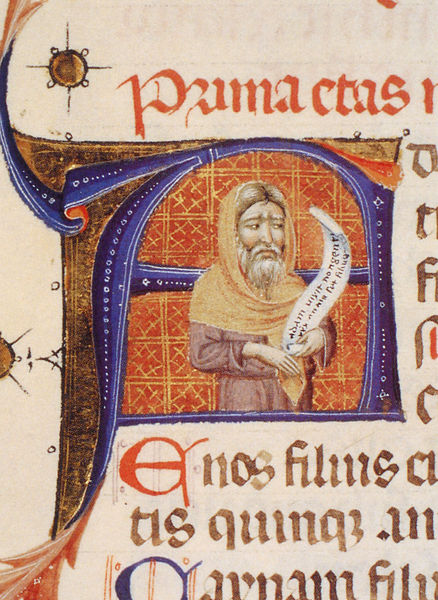
Titel: Llibre Verd de Barcelona
Institution: Barcelona, Arxiu Històric de la Ciutat de Barcelona
Schlagwörter: blau, feder, hand, mann, umhang, weiß, gelb, ausschnitt, braun, haar, mund, nase, orange, stirn, blick, rot, tuch, hochformat, malerei, ornament, alt, bart, augen, bibel, hände, sonne, gold, haare, mantel, augenbrauen, kinn, lippen, kopfbedeckung, schrift, lila, kopftuch, detail, brauen, ornamente, buch, kloster, stern, text, buchstaben, initiale, kacheln, malen, tinte, buchseite, einband, quadrate, zeichnen, schreiben, mönch, schriftrolle, zeilen, bänder, nen, sone, latein, spruchband, schriftband, abraham, buchmalerei, majuskel, kompass, schrfit, minuskel, latien, a, kopfbeckung